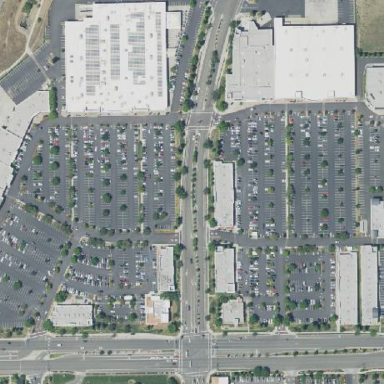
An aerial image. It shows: Retail area.